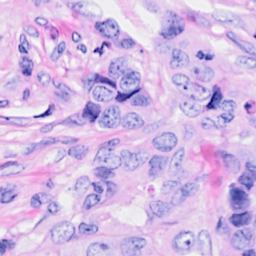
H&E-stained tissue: Breast